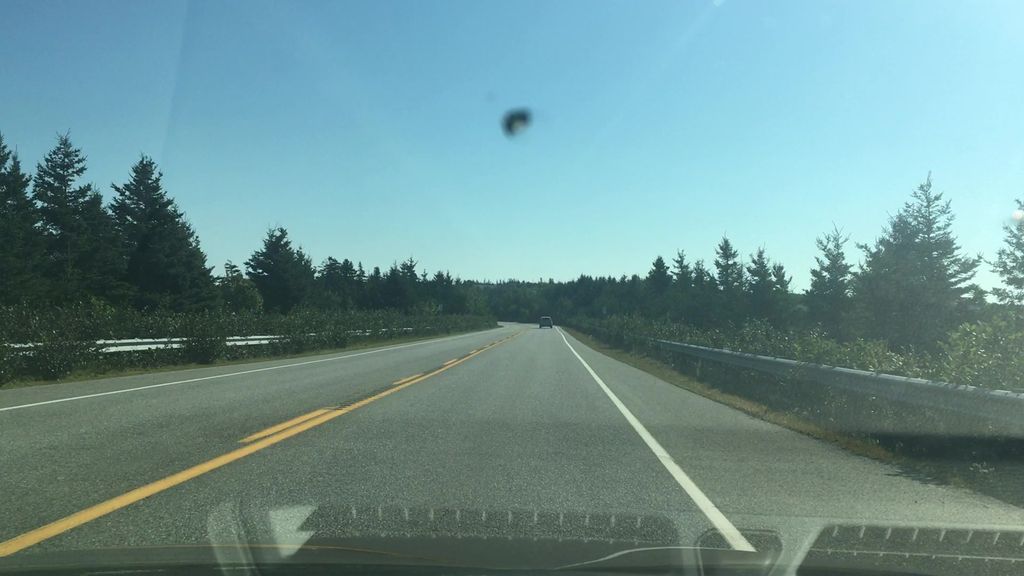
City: halifax